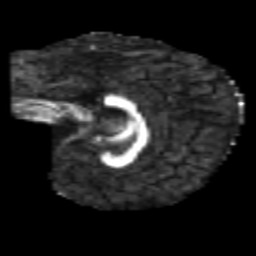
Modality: FA
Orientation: sagittal
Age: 6
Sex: male
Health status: healthy